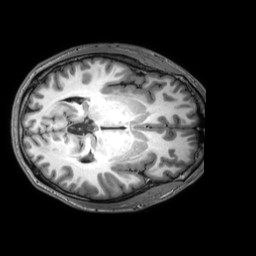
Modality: T1w
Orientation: axial
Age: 29
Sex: male